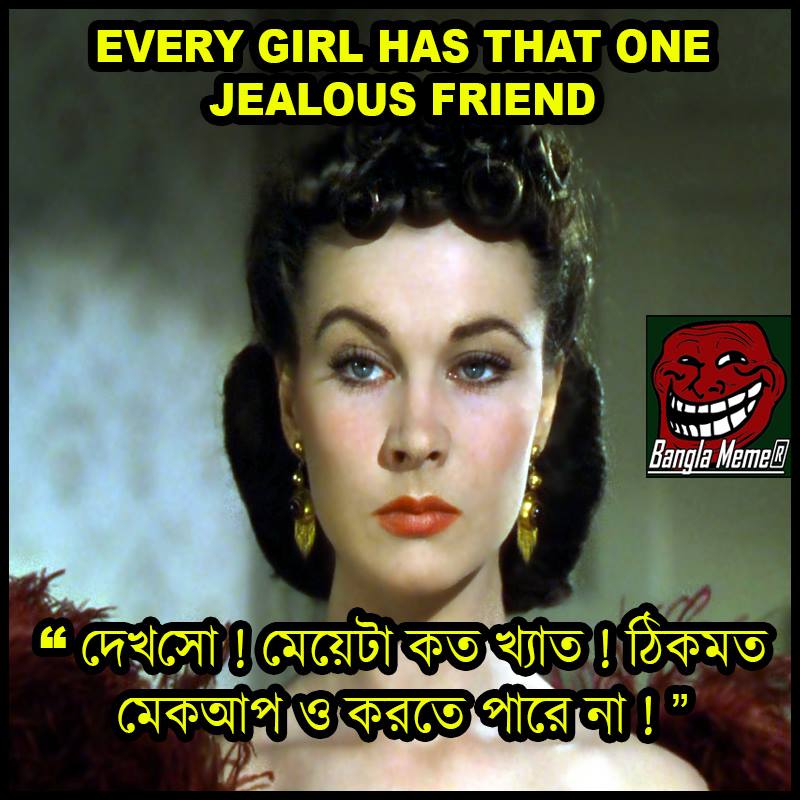
Caption: EVERY GIRL HAS THAT ONE JEALOUS FRIEND   "দেখসো ! মেয়েটা কত খ্যাত ! ঠিকমত মেকআপ ও করতে পারে না ! "
Label: hate